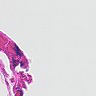
Metastatic tissue present: no